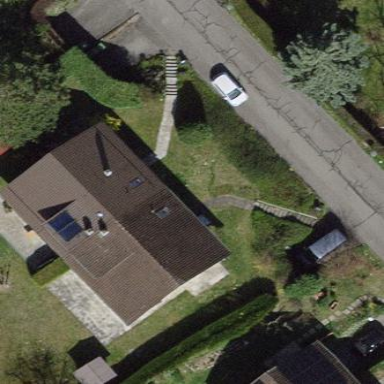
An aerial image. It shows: Semidetached house.